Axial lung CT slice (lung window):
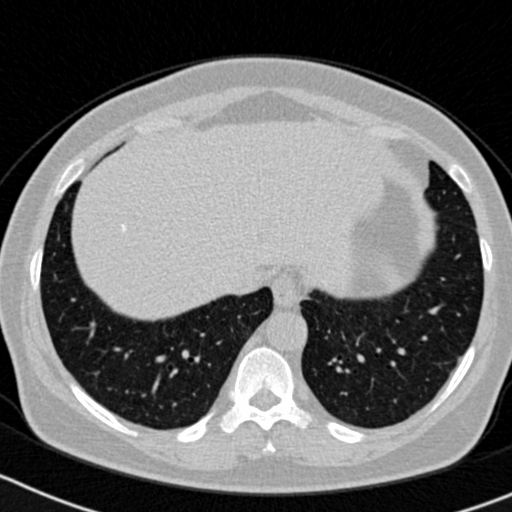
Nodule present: no